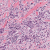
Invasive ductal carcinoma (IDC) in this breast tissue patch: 1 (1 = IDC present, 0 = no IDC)